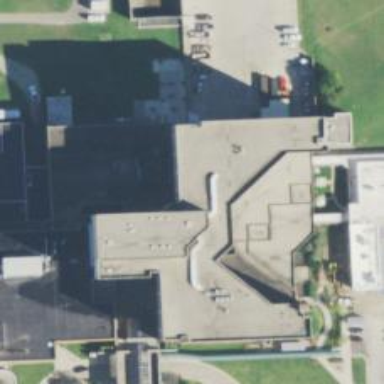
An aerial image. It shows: Hospital building.